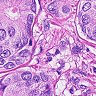
Metastatic tissue present: yes